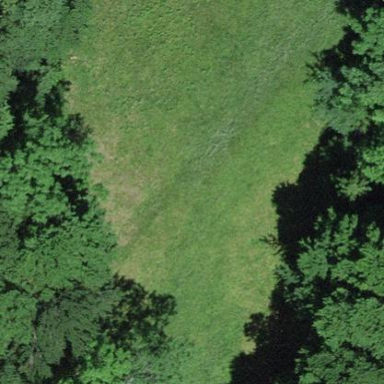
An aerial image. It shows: Beautiful meadow.